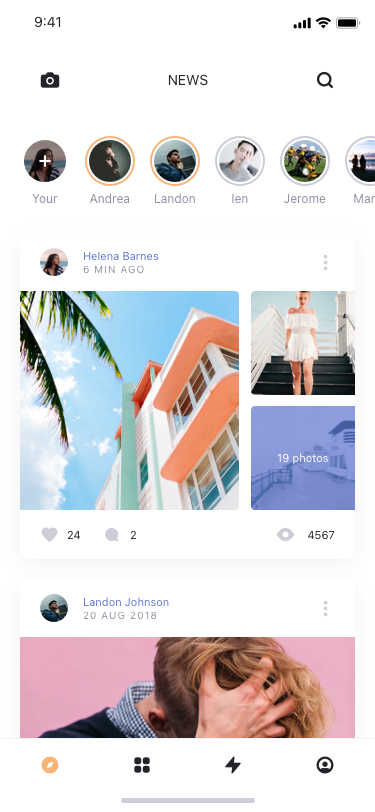
Text in this UI design:
4567
2
24
19 photos
6 min ago
Helena Barnes
20 Aug 2018
Landon Johnson
Marta
Jerome
Ien
Landon
Andrea
Your